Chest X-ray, AP view. Patient: 15 years old, sex M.
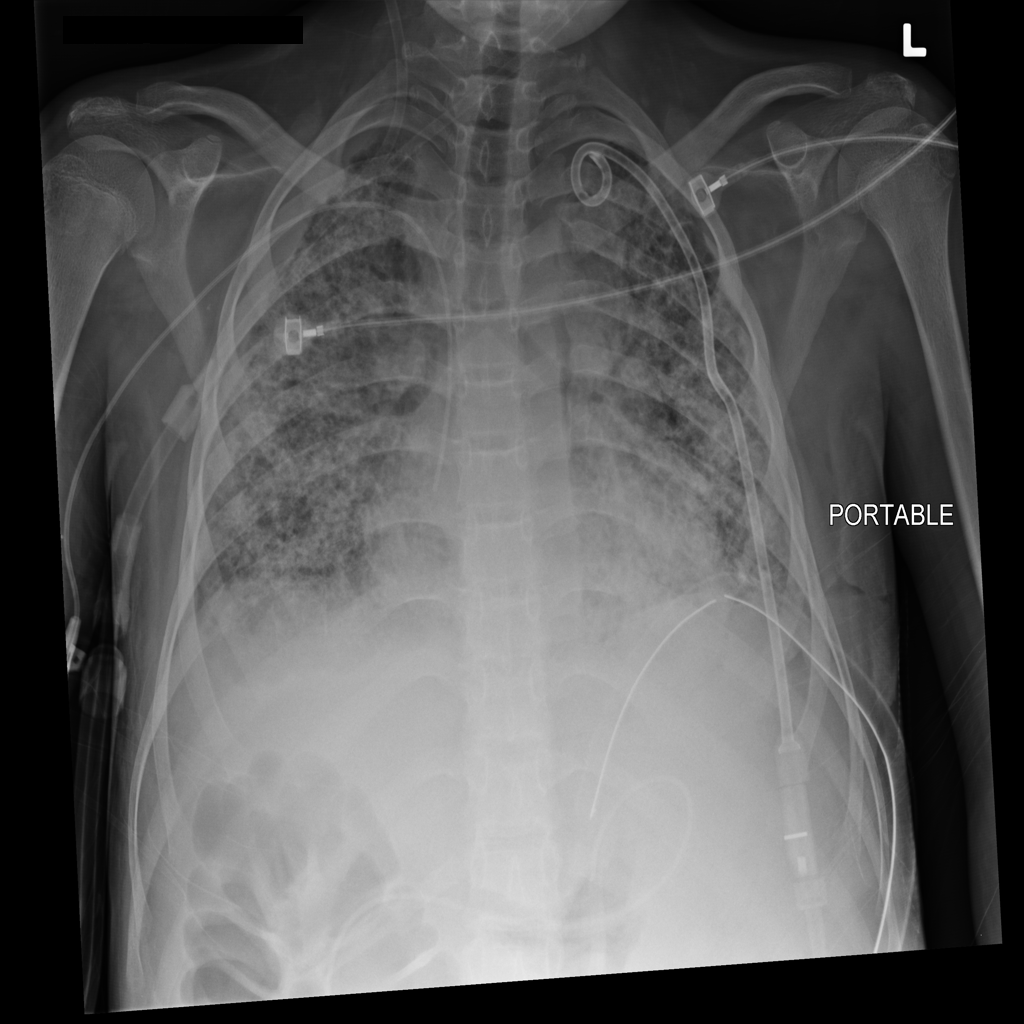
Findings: Pneumothorax